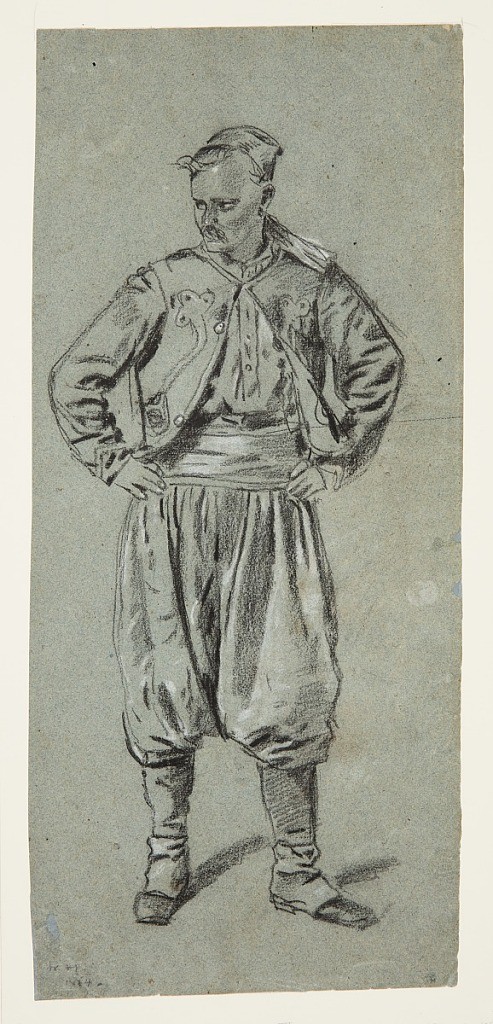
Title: Zouave
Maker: Winslow Homer, American, 1836–1910
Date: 1864
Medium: Black and white chalk on blue-green paper
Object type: Drawing
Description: Vertical frontal view of a Zouave, with his hands on his hips, looking down and to the left.